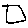
Label: square